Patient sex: M
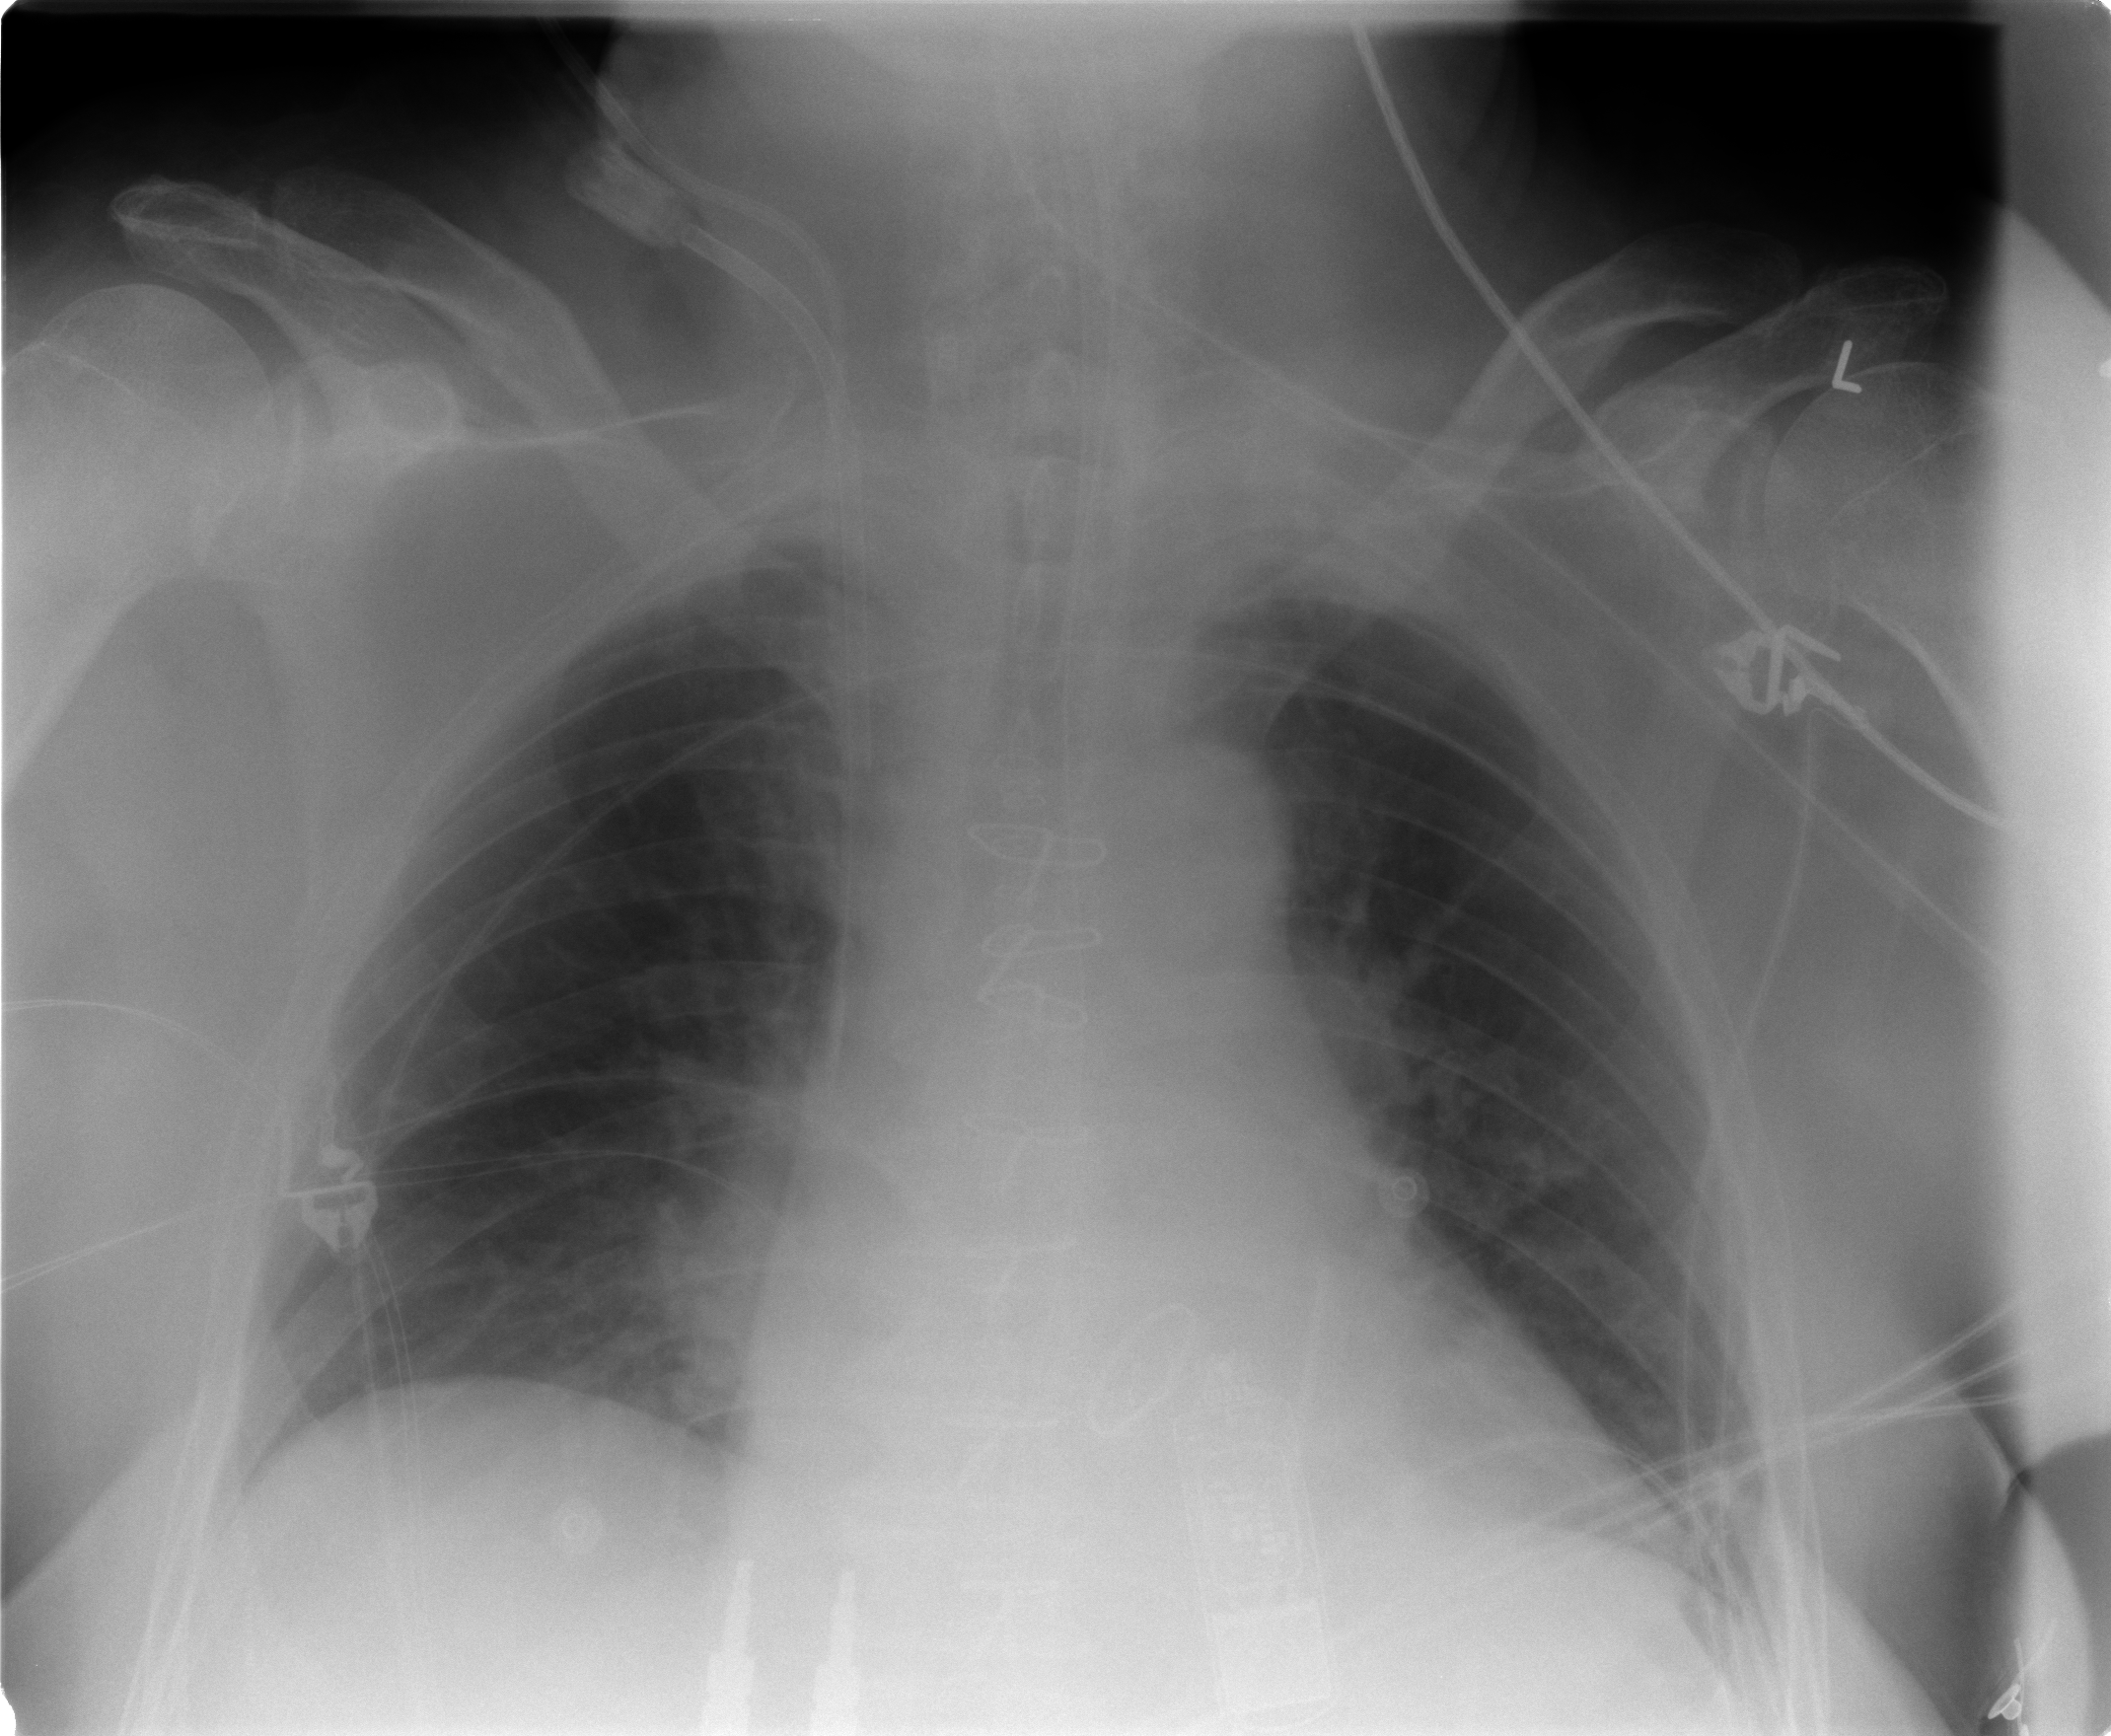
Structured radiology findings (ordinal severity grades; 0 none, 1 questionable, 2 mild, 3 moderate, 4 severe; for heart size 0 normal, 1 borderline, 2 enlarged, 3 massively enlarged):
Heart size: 1
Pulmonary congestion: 2
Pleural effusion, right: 0
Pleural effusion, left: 0
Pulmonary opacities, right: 0
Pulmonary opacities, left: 0
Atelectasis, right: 0
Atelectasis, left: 0